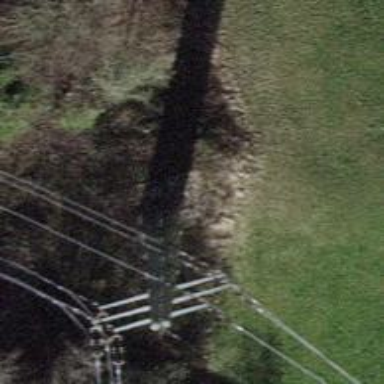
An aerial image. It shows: Power line is depicted.